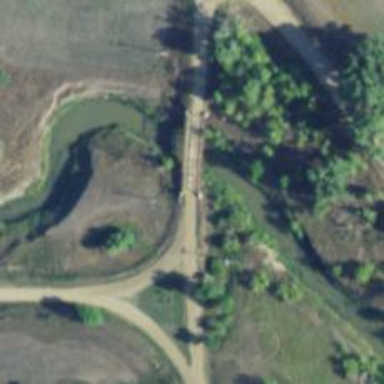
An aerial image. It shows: Unclassified road with bridge.